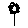
Label: flower